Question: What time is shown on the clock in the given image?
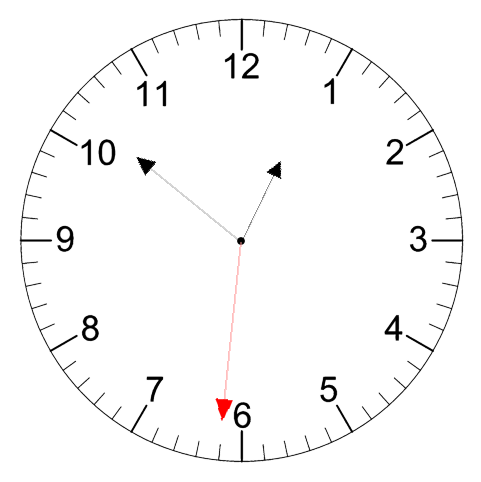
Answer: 12:51:31